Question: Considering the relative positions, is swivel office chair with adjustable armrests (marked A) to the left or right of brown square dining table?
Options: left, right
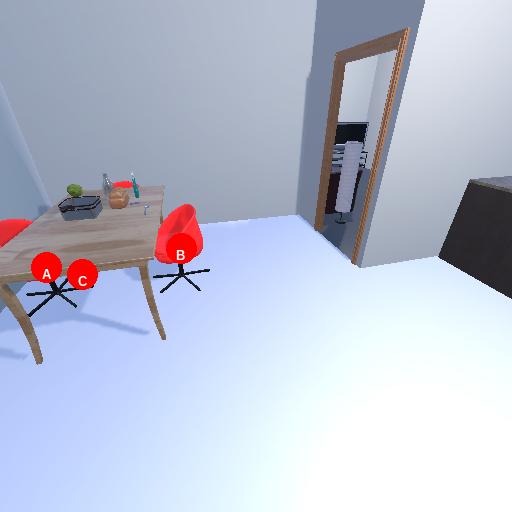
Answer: left